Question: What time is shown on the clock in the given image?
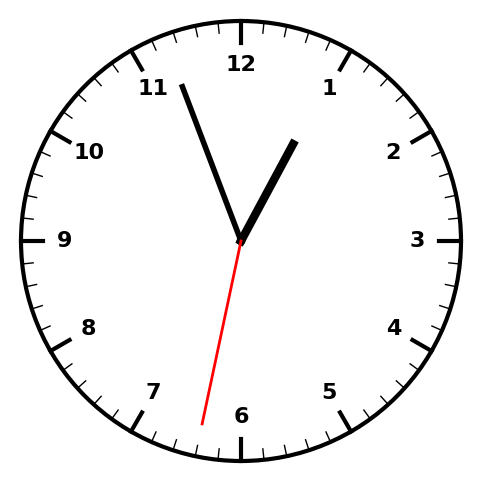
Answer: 12:56:32